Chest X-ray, PA view. Patient: 31 years old, sex F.
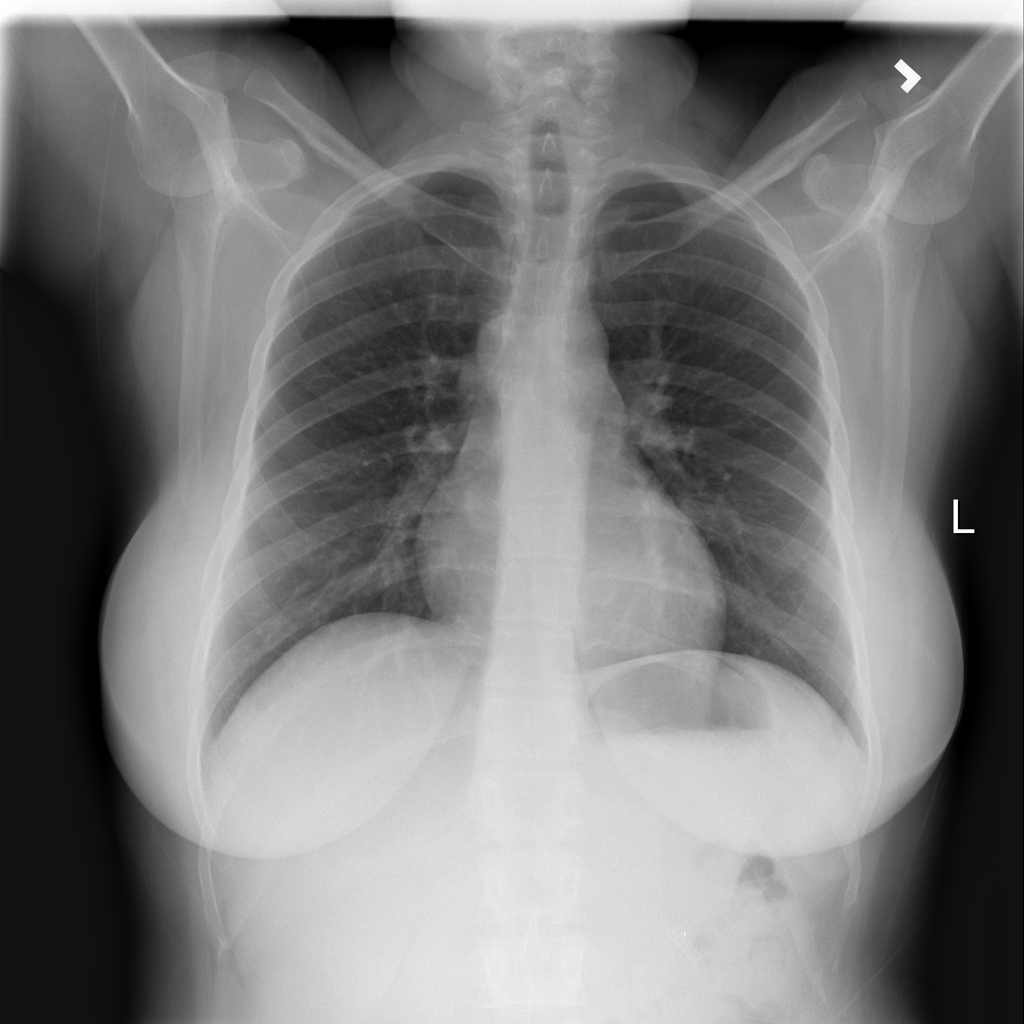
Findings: No Finding